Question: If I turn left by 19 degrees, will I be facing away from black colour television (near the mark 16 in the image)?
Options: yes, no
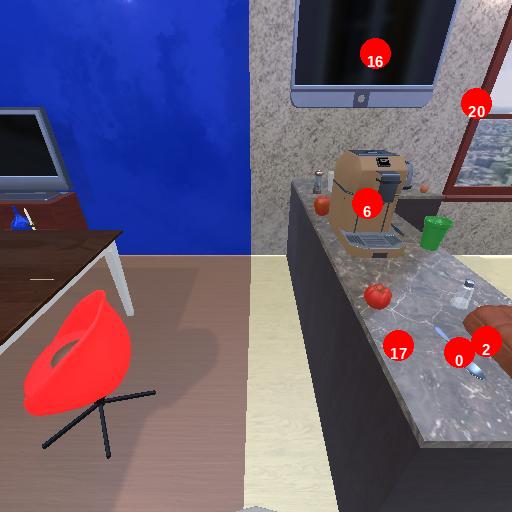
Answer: yes